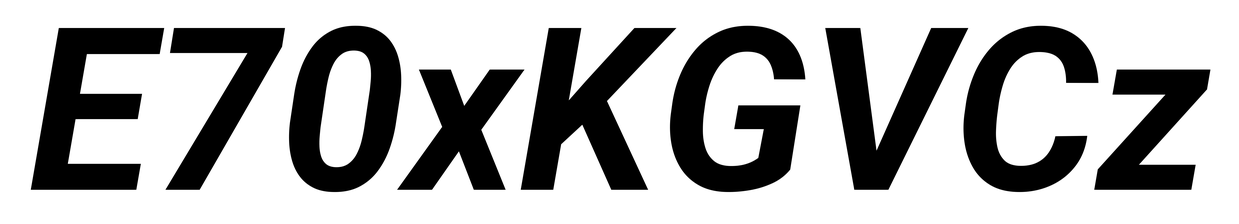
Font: Roboto-Italic_Bold_Italic